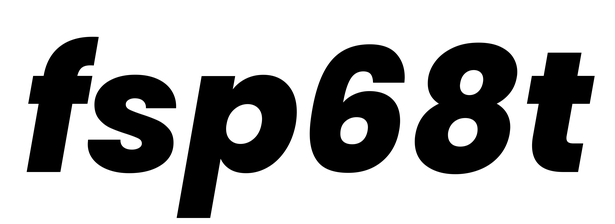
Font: Poppins-ExtraBoldItalic